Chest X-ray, AP view. Patient: 22 years old, sex F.
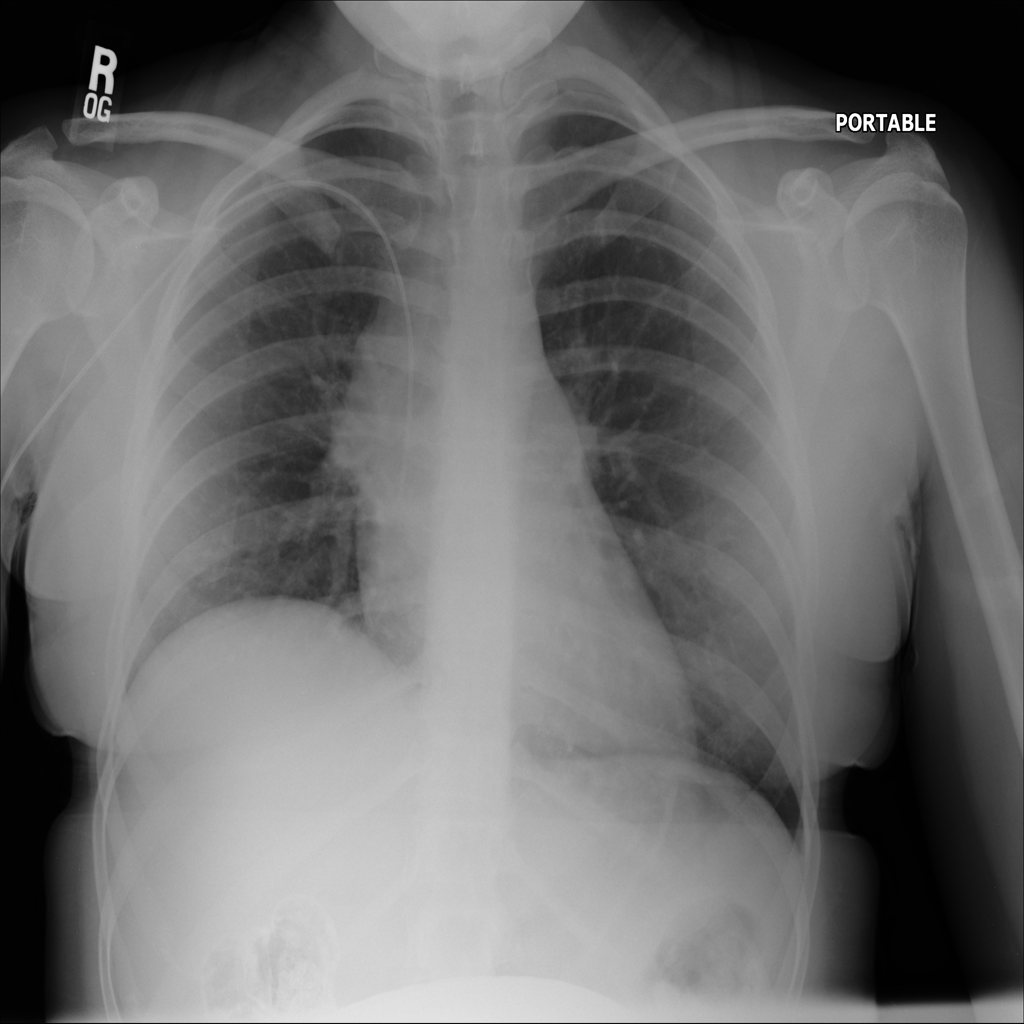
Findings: No Finding